Question: I have problem compiling this java file. I cant understand what that problem is. Eclipse says
'''
Exception in thread "main" java.lang.ArrayIndexOutOfBoundsException: 10
at ll.ln.main(ln.java:11)"
'''
here is the directory:

Here is the code:
'''
package ll;
public class ln {
public static void main(String arguments[]) {
String[] pharse={"here i am ","ther you are",
"nobody movewho is in charge here",
"haven dosent far away"};
for (int count=0;count<=pharse.length;count ++){
String courenttext=pharse[count];
char[] chcs=courenttext.toCharArray();
int[] ln=new int[26];
for(int i=0;i<=chcs.length;i++){
if((chcs[i]>'z')||(chcs[i]<'a'))
continue;
ln[chcs[i]-'a'] ++;
}
for (int i=0;i<27;i++){
char t='a';
t+=i;
System.out.println(t +": "+ln[i]+" ");
}
}
}
}
'''
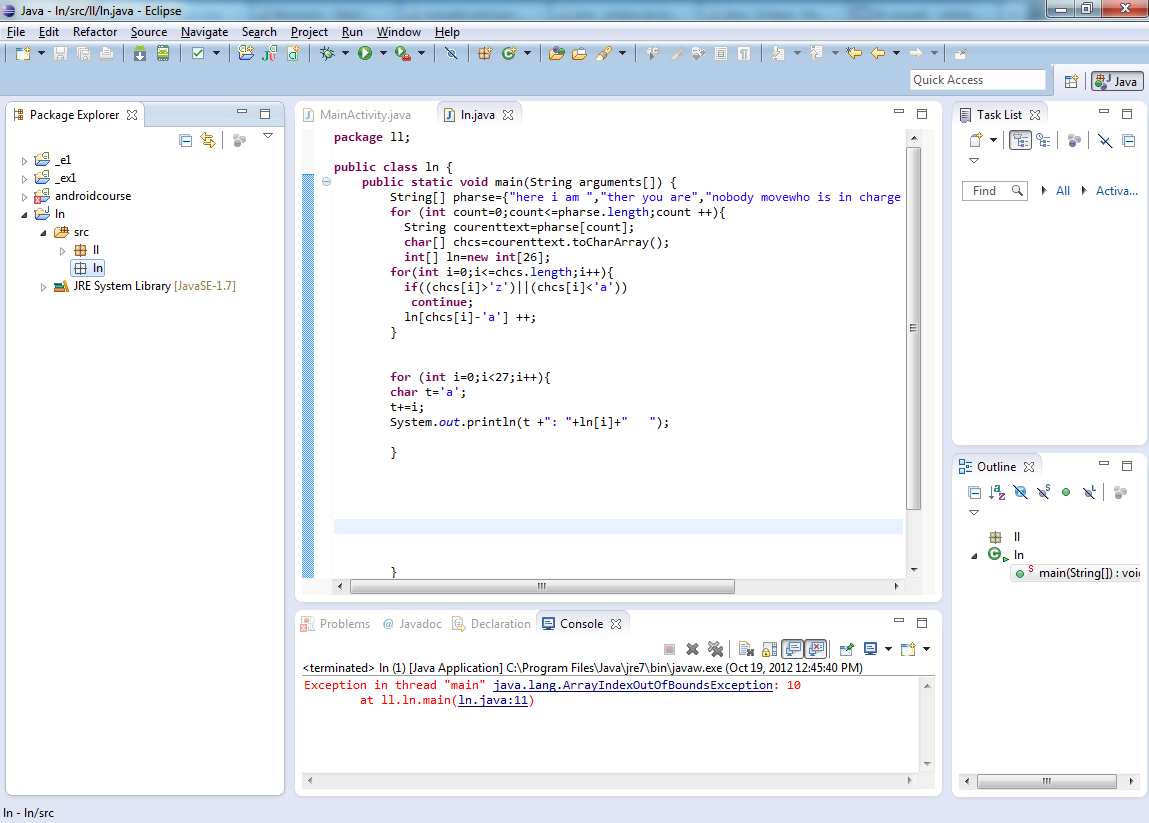
Answer: in each of these lines replace '<=' with '<' :
'''
for (int count=0;count<=pharse.length;count ++){
'''
should be:
'''
for (int count=0;count<pharse.length;count ++){
'''
in this line also :
'''
for(int i=0;i<=chcs.length;i++){
'''
should be :
'''
for(int i=0;i<chcs.length;i++){
'''